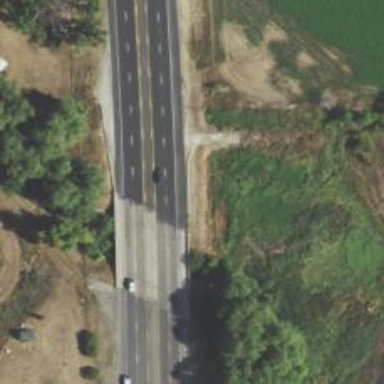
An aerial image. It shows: Primary highway on asphalt bridge.